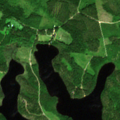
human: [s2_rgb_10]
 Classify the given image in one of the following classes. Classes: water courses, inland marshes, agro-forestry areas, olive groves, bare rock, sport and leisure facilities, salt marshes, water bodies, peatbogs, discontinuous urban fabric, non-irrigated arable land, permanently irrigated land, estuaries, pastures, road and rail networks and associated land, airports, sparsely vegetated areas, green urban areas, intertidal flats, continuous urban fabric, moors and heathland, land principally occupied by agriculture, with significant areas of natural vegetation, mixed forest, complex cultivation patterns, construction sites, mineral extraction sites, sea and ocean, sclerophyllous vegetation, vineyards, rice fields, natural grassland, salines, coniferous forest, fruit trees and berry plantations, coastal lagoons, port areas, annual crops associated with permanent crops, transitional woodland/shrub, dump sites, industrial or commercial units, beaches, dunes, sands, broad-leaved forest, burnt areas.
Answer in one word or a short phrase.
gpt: coniferous forest, mixed forest, water bodies